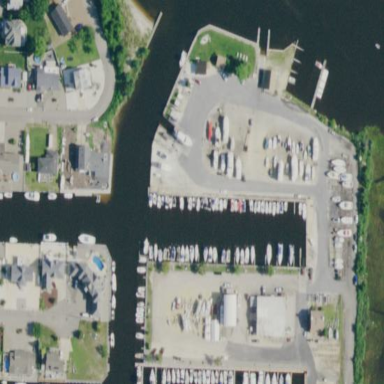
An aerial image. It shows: Boatyard along the waterway.